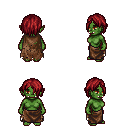
a pixel art fantasy rpg character, female body template, orc, green skin, brown tattered cape, robe skirt, brunette bangs hairstyle, four views (front, back, left, right), 2x2 character sprite sheet, small pixel art, hard edges, no anti-aliasing